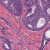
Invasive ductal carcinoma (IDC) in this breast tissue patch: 0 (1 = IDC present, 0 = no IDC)